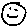
Label: smiley face